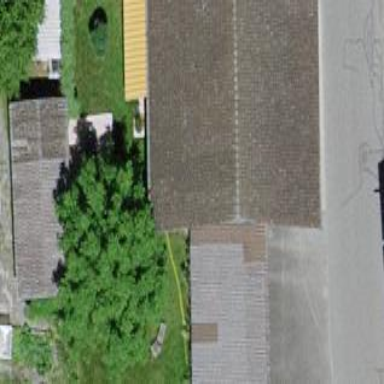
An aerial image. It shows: Barn.